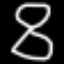
Label: hourglass